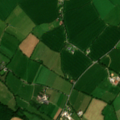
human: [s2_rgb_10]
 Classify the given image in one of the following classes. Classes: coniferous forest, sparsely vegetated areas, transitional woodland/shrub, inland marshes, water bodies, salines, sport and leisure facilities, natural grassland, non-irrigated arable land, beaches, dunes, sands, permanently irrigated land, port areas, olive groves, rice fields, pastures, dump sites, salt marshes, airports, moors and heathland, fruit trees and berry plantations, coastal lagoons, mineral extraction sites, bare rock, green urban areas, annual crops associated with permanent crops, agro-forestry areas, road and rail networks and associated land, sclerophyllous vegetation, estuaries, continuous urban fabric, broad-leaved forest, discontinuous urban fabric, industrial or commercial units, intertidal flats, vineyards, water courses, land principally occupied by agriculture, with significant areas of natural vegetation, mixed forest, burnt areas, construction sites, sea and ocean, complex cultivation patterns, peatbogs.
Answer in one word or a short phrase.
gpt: non-irrigated arable land, pastures, coniferous forest